Question: Okay, the Startup Action option in Azure project in VS2012 is located in the WebRole Properties.
But where is it saved? Is is nowhere in the solution file. After changing the file does not appear modified.
I have to occasionally change these settings after merge, and once changed they are persistent (until the next merge/ modification outside the IDE).
Does someone know where it is saved? I can't find it. no files modified after changing this setting.

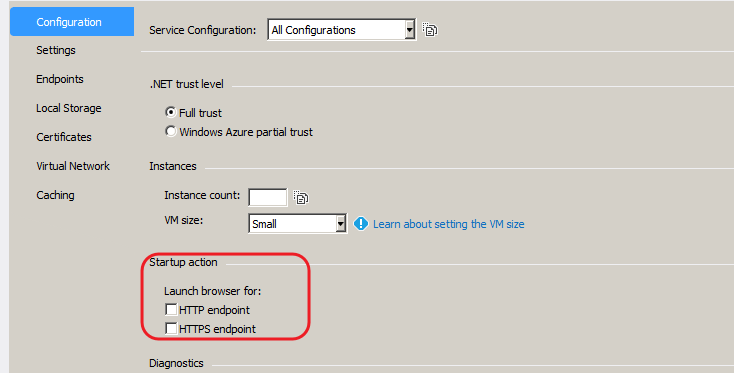
Answer: If there are no file changes in any of your projects, check if there is a user settings file. This will be in the same directory as the project file (.csproj,
.ccproj) but will have am extension with a U in it (I'm not at a machine I can check this on).